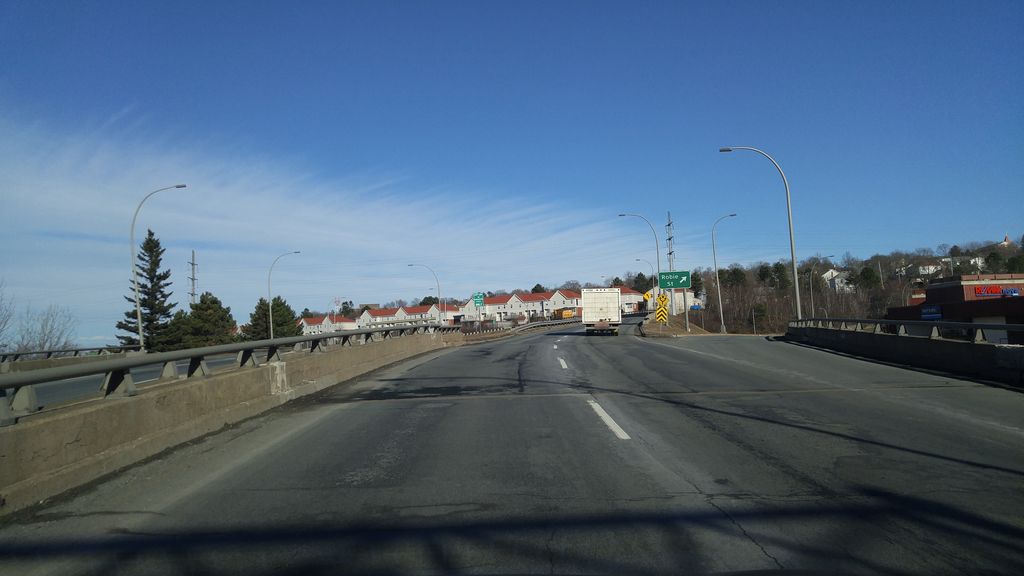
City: halifax